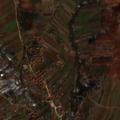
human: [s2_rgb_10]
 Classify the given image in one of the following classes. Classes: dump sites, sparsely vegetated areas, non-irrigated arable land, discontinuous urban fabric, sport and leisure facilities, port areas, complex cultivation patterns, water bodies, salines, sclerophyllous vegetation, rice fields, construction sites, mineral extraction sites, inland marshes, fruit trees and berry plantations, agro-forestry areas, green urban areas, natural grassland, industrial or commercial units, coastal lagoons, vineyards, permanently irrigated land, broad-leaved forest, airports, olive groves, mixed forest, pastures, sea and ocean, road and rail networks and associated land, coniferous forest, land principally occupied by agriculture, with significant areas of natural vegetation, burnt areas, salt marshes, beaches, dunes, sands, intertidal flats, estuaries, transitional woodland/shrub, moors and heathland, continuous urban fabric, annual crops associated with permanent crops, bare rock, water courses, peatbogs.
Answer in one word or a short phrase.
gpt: non-irrigated arable land, fruit trees and berry plantations, complex cultivation patterns, broad-leaved forest